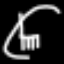
Label: chair